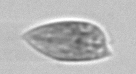
Label: Prorocentrum_dentatum